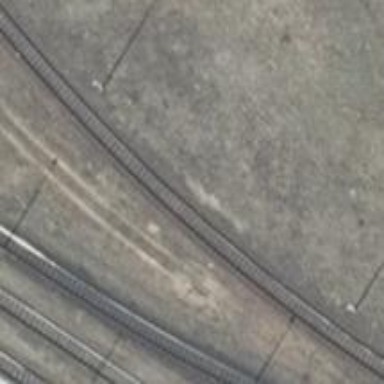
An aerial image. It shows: Railway yard in service.